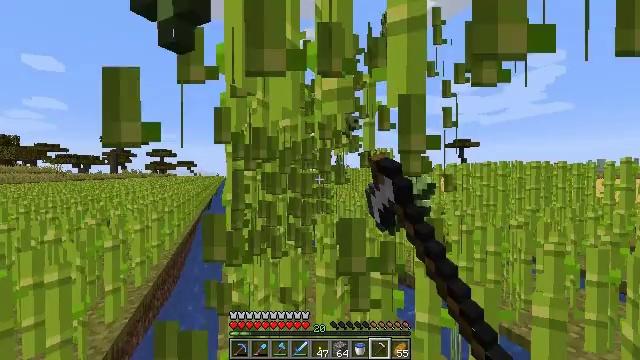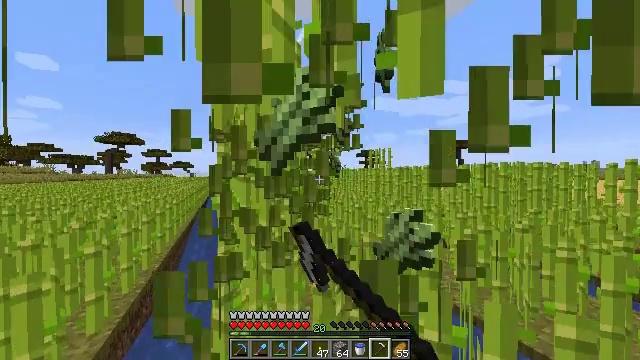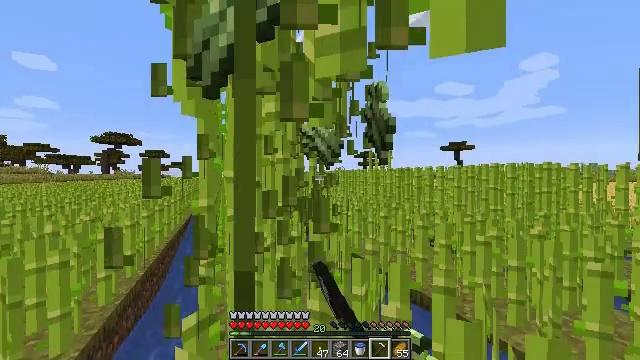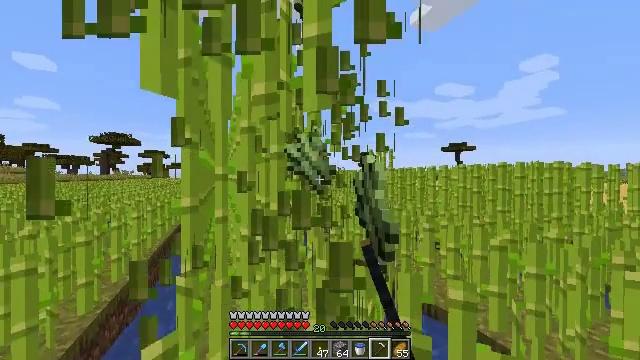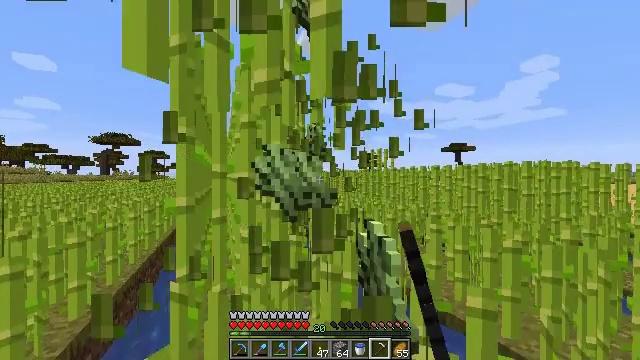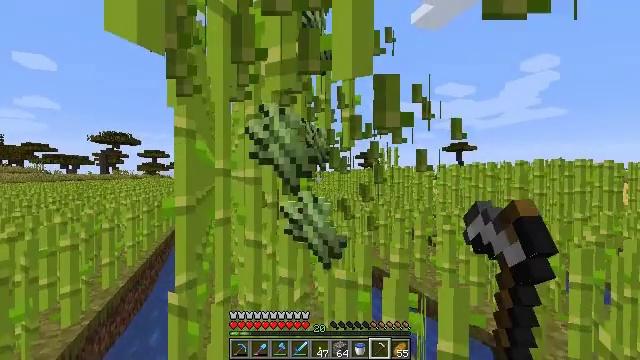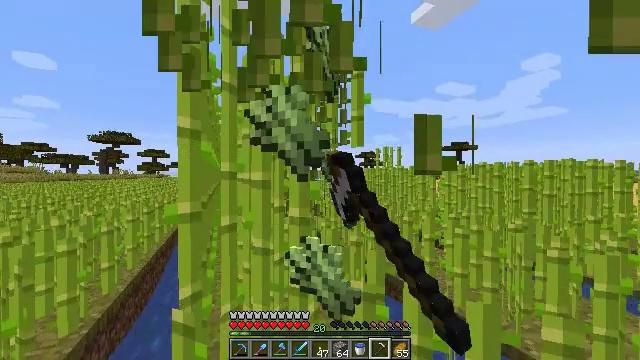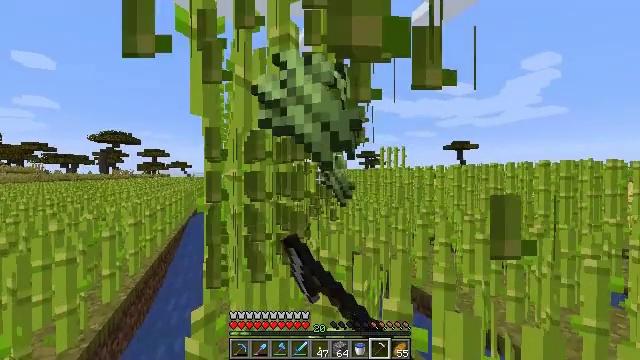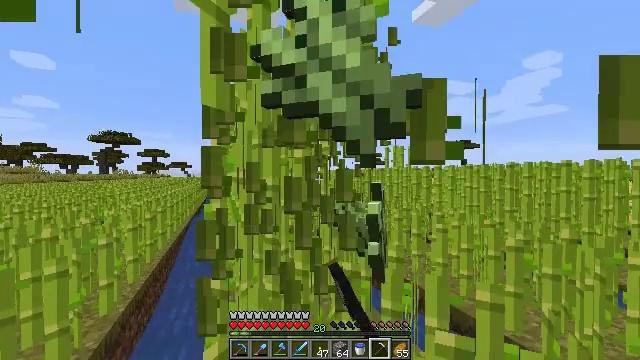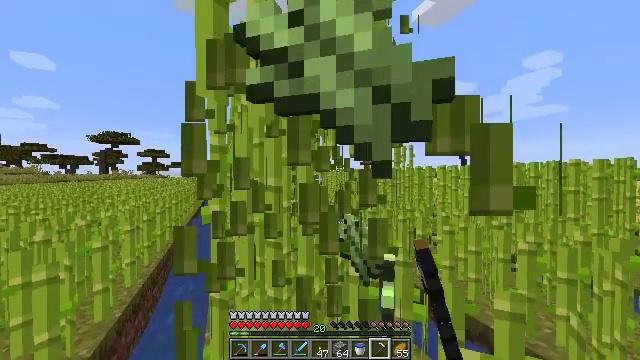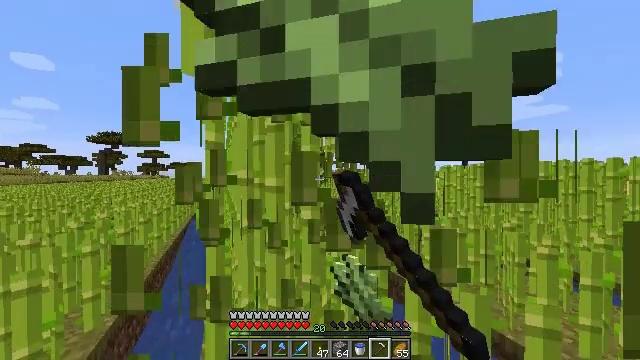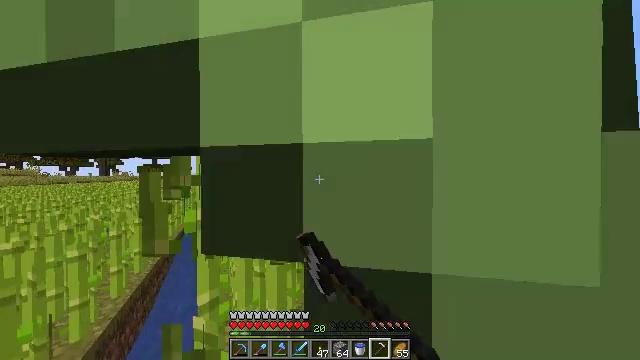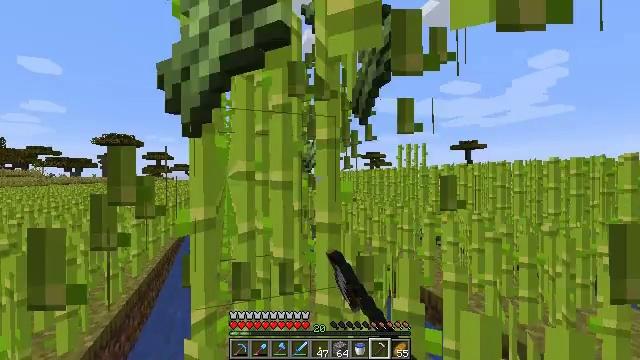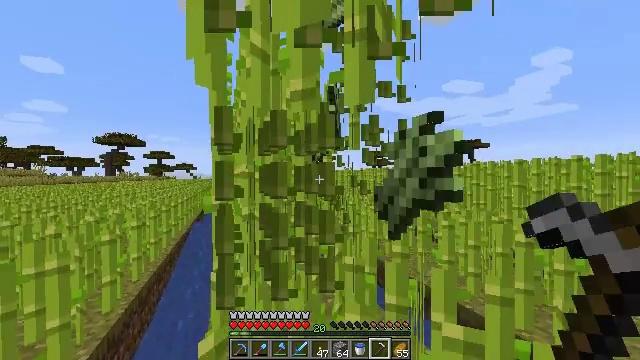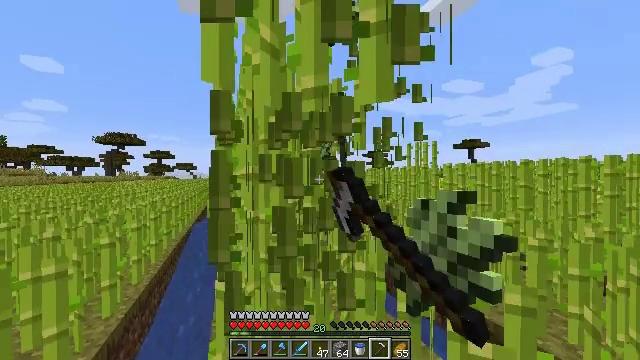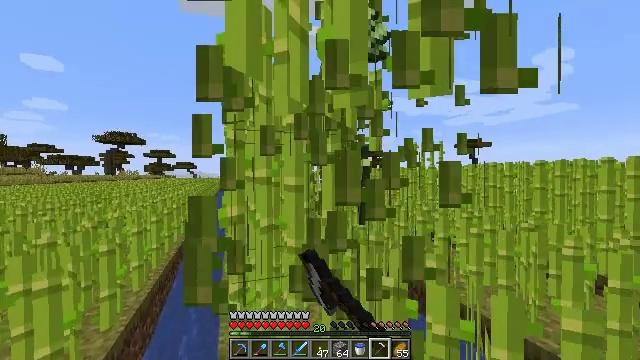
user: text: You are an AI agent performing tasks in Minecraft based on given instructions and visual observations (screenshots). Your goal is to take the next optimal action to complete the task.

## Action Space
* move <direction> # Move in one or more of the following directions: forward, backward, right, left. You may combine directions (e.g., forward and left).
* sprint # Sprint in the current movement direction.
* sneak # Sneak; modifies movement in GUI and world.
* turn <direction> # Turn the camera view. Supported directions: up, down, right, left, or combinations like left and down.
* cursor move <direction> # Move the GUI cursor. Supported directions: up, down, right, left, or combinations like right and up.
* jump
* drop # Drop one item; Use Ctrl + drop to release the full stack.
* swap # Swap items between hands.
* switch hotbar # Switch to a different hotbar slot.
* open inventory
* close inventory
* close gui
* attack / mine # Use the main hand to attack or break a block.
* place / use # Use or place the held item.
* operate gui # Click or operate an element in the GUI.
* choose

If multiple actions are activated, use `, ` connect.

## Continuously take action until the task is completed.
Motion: motion action
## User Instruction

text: Cut down the sugar cane stalks.
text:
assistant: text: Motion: move forward, attack / mine
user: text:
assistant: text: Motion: move forward, attack / mine
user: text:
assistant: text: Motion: move forward, attack / mine
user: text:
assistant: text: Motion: move forward and move left, attack / mine
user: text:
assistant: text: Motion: move forward and move left, attack / mine
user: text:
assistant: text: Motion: move forward and move left, attack / mine
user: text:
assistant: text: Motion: move forward and move left, attack / mine
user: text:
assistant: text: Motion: move forward, attack / mine
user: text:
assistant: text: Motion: move forward, attack / mine
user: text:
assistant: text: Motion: move forward, attack / mine
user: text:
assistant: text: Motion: move forward, attack / mine
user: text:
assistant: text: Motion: move forward and move left, attack / mine
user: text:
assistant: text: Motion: move forward and move left, attack / mine
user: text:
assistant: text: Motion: move forward and move left, attack / mine
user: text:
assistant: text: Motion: move forward and move left, attack / mine
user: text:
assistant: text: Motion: move forward, attack / mine
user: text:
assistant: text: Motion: move forward, attack / mine
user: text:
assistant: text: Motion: move forward, attack / mine
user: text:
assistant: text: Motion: move forward, attack / mine
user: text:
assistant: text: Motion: move forward, attack / mine
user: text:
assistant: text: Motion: move forward and move left, attack / mine
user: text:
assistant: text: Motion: move forward and move left, attack / mine
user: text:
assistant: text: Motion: move forward and move left, attack / mine
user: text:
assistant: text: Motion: move forward and move left, attack / mine
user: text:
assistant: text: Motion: move forward, attack / mine
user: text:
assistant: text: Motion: move forward, attack / mine
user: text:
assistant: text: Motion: move forward, attack / mine
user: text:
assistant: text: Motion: move forward, attack / mine
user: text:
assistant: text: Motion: move forward and move left, attack / mine
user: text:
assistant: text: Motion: move forward and move left, attack / mine